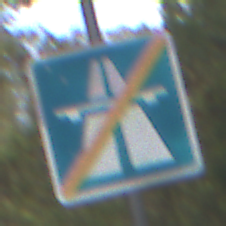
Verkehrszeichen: EndeAutbahn
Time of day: MorningAfternoon
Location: Outdoor (Urban)
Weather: PartlyCloudy
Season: NotSpecified
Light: Natural